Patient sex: F
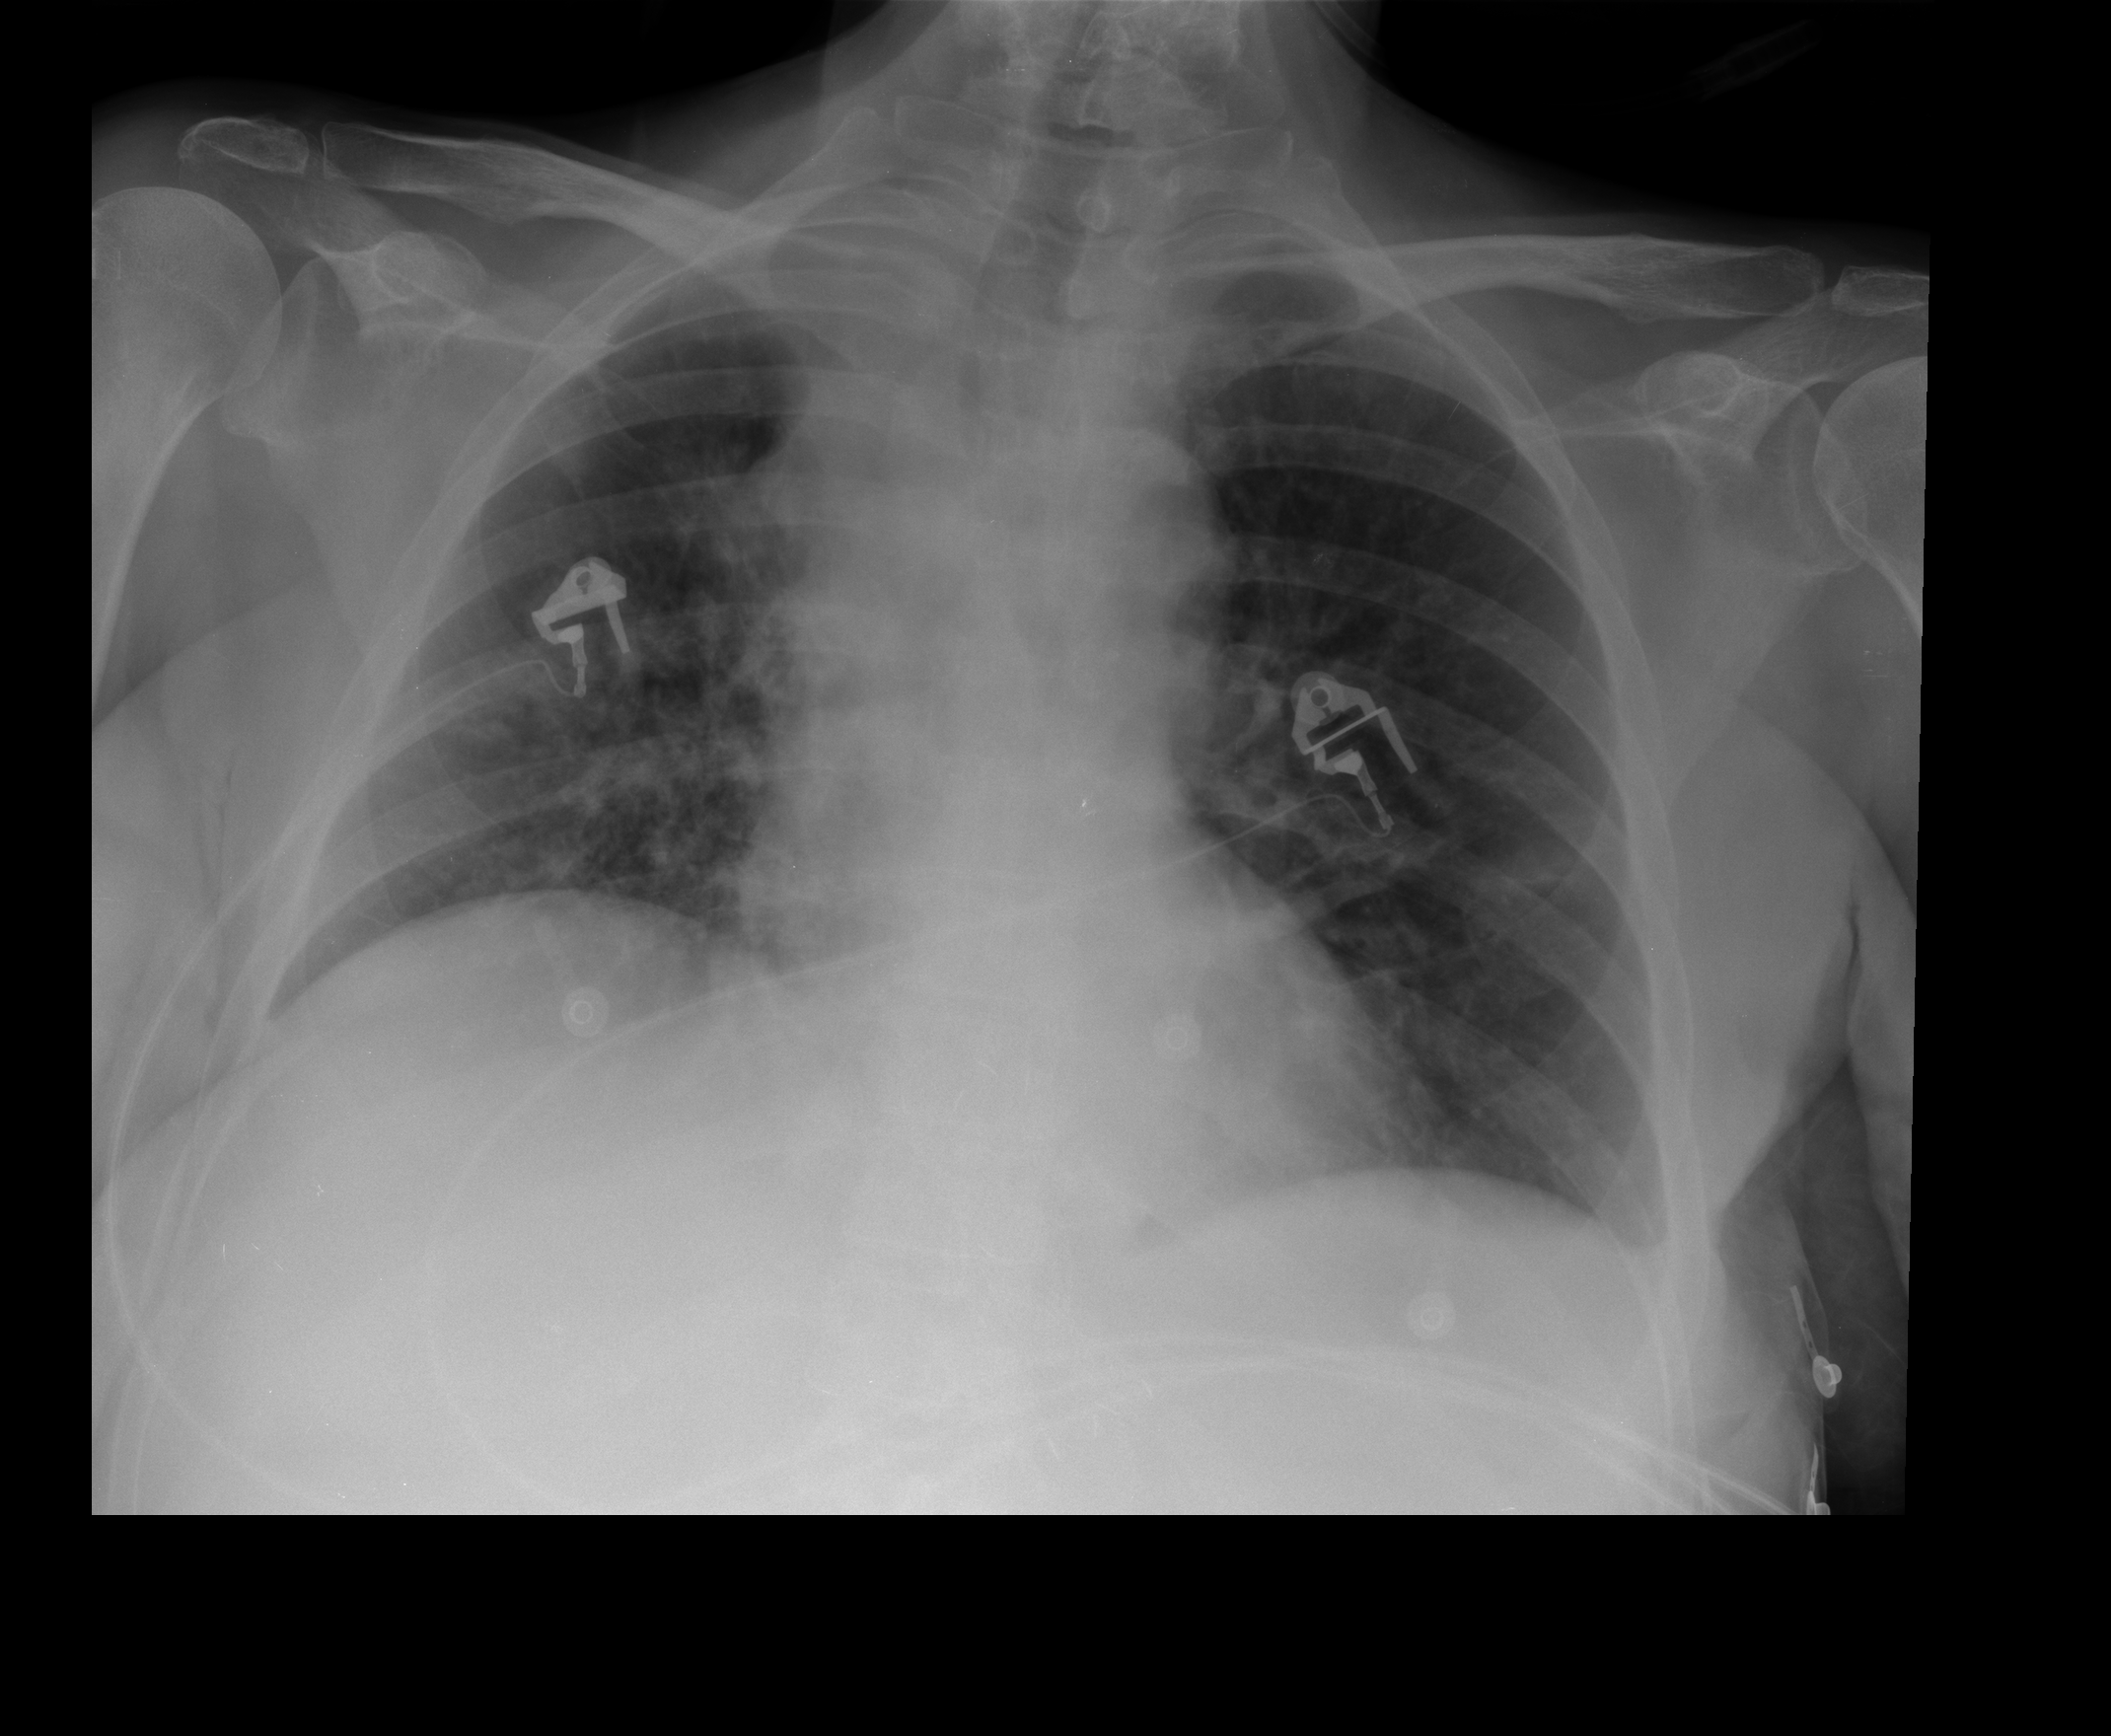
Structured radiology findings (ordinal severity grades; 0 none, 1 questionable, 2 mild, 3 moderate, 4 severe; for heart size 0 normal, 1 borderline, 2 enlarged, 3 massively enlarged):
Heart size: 0
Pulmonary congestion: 0
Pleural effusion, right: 0
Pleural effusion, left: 1
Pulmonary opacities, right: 2
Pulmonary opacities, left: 0
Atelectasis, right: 0
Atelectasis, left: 0